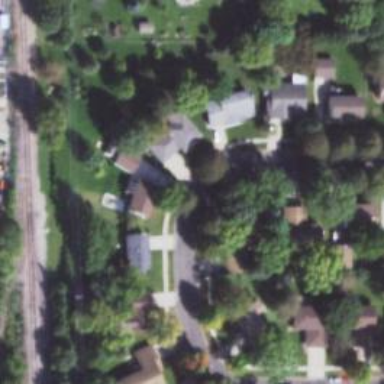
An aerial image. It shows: Residential road with separate asphalt sidewalk.